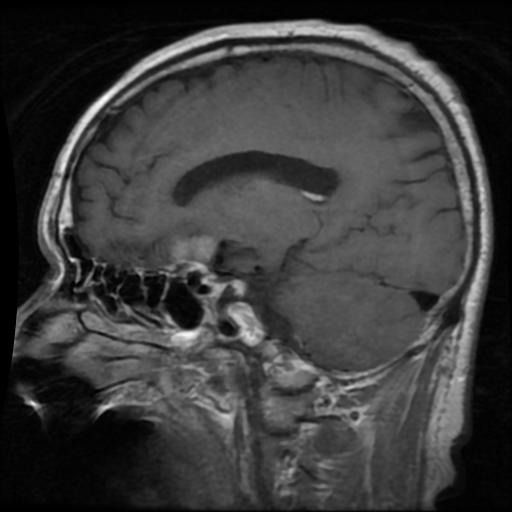
Label: pituitary